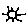
Label: sun